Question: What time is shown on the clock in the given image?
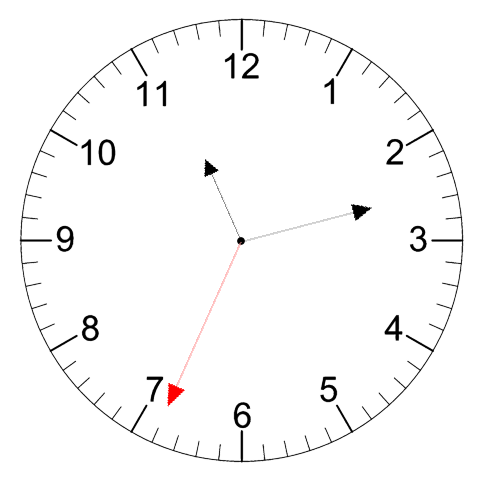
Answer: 11:12:34